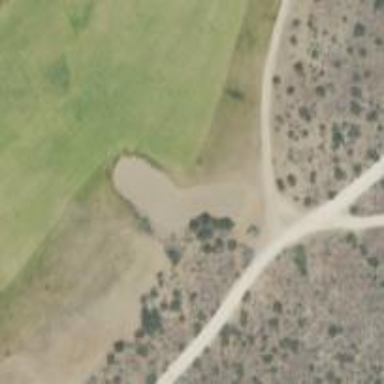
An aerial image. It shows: Sandy area is golf bunker.